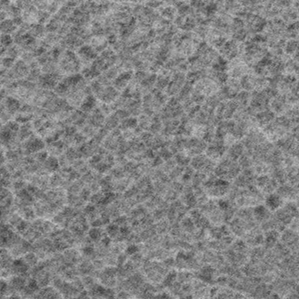
Label: frost